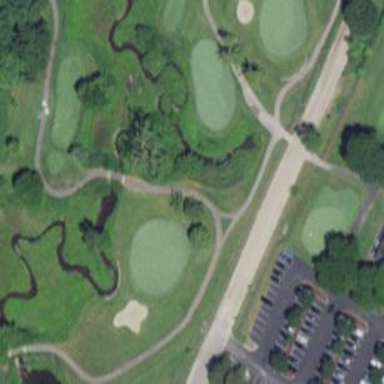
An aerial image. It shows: Asphalt service road used as golf cart path.